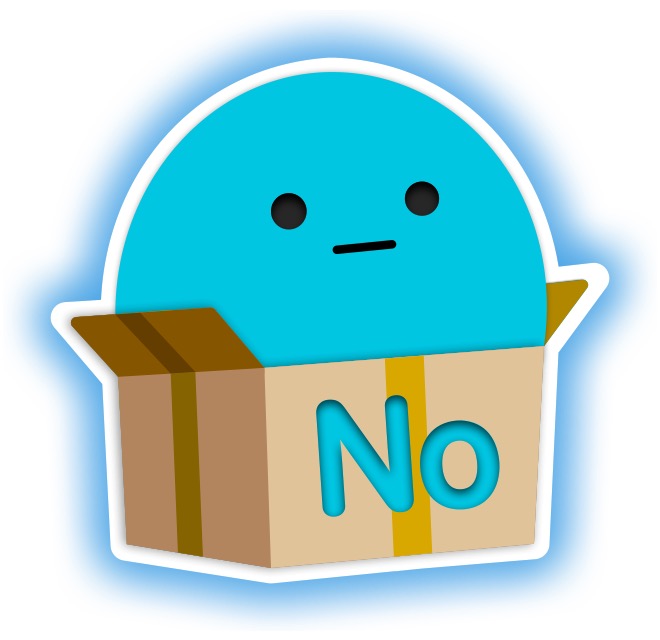
Label: others